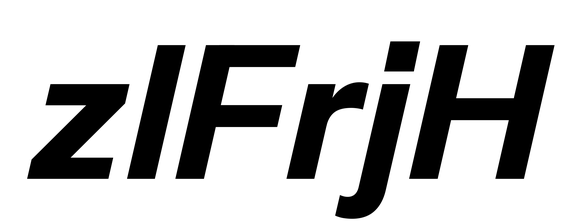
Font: InstrumentSans-Italic_Bold_Italic